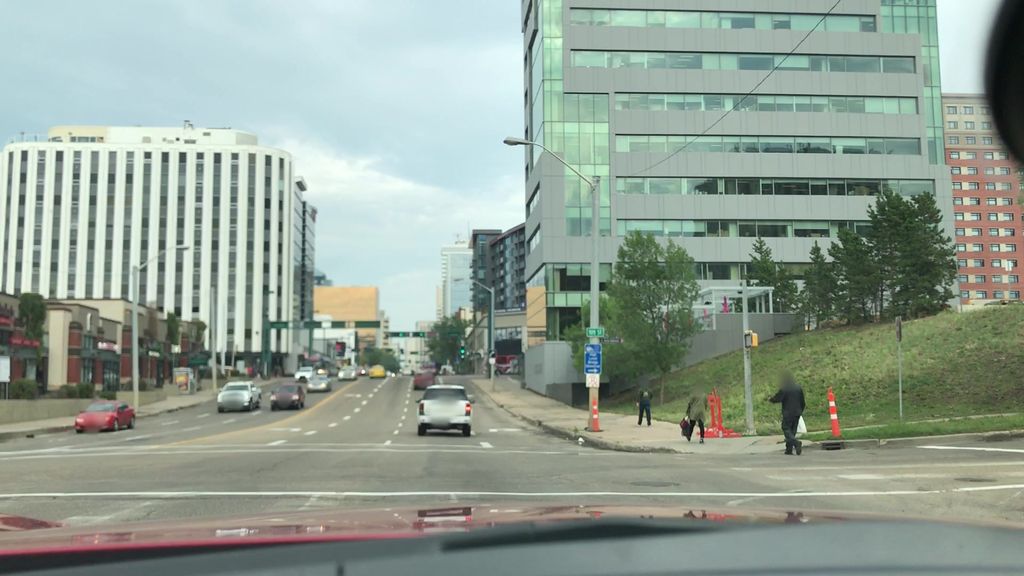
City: edmonton